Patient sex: F
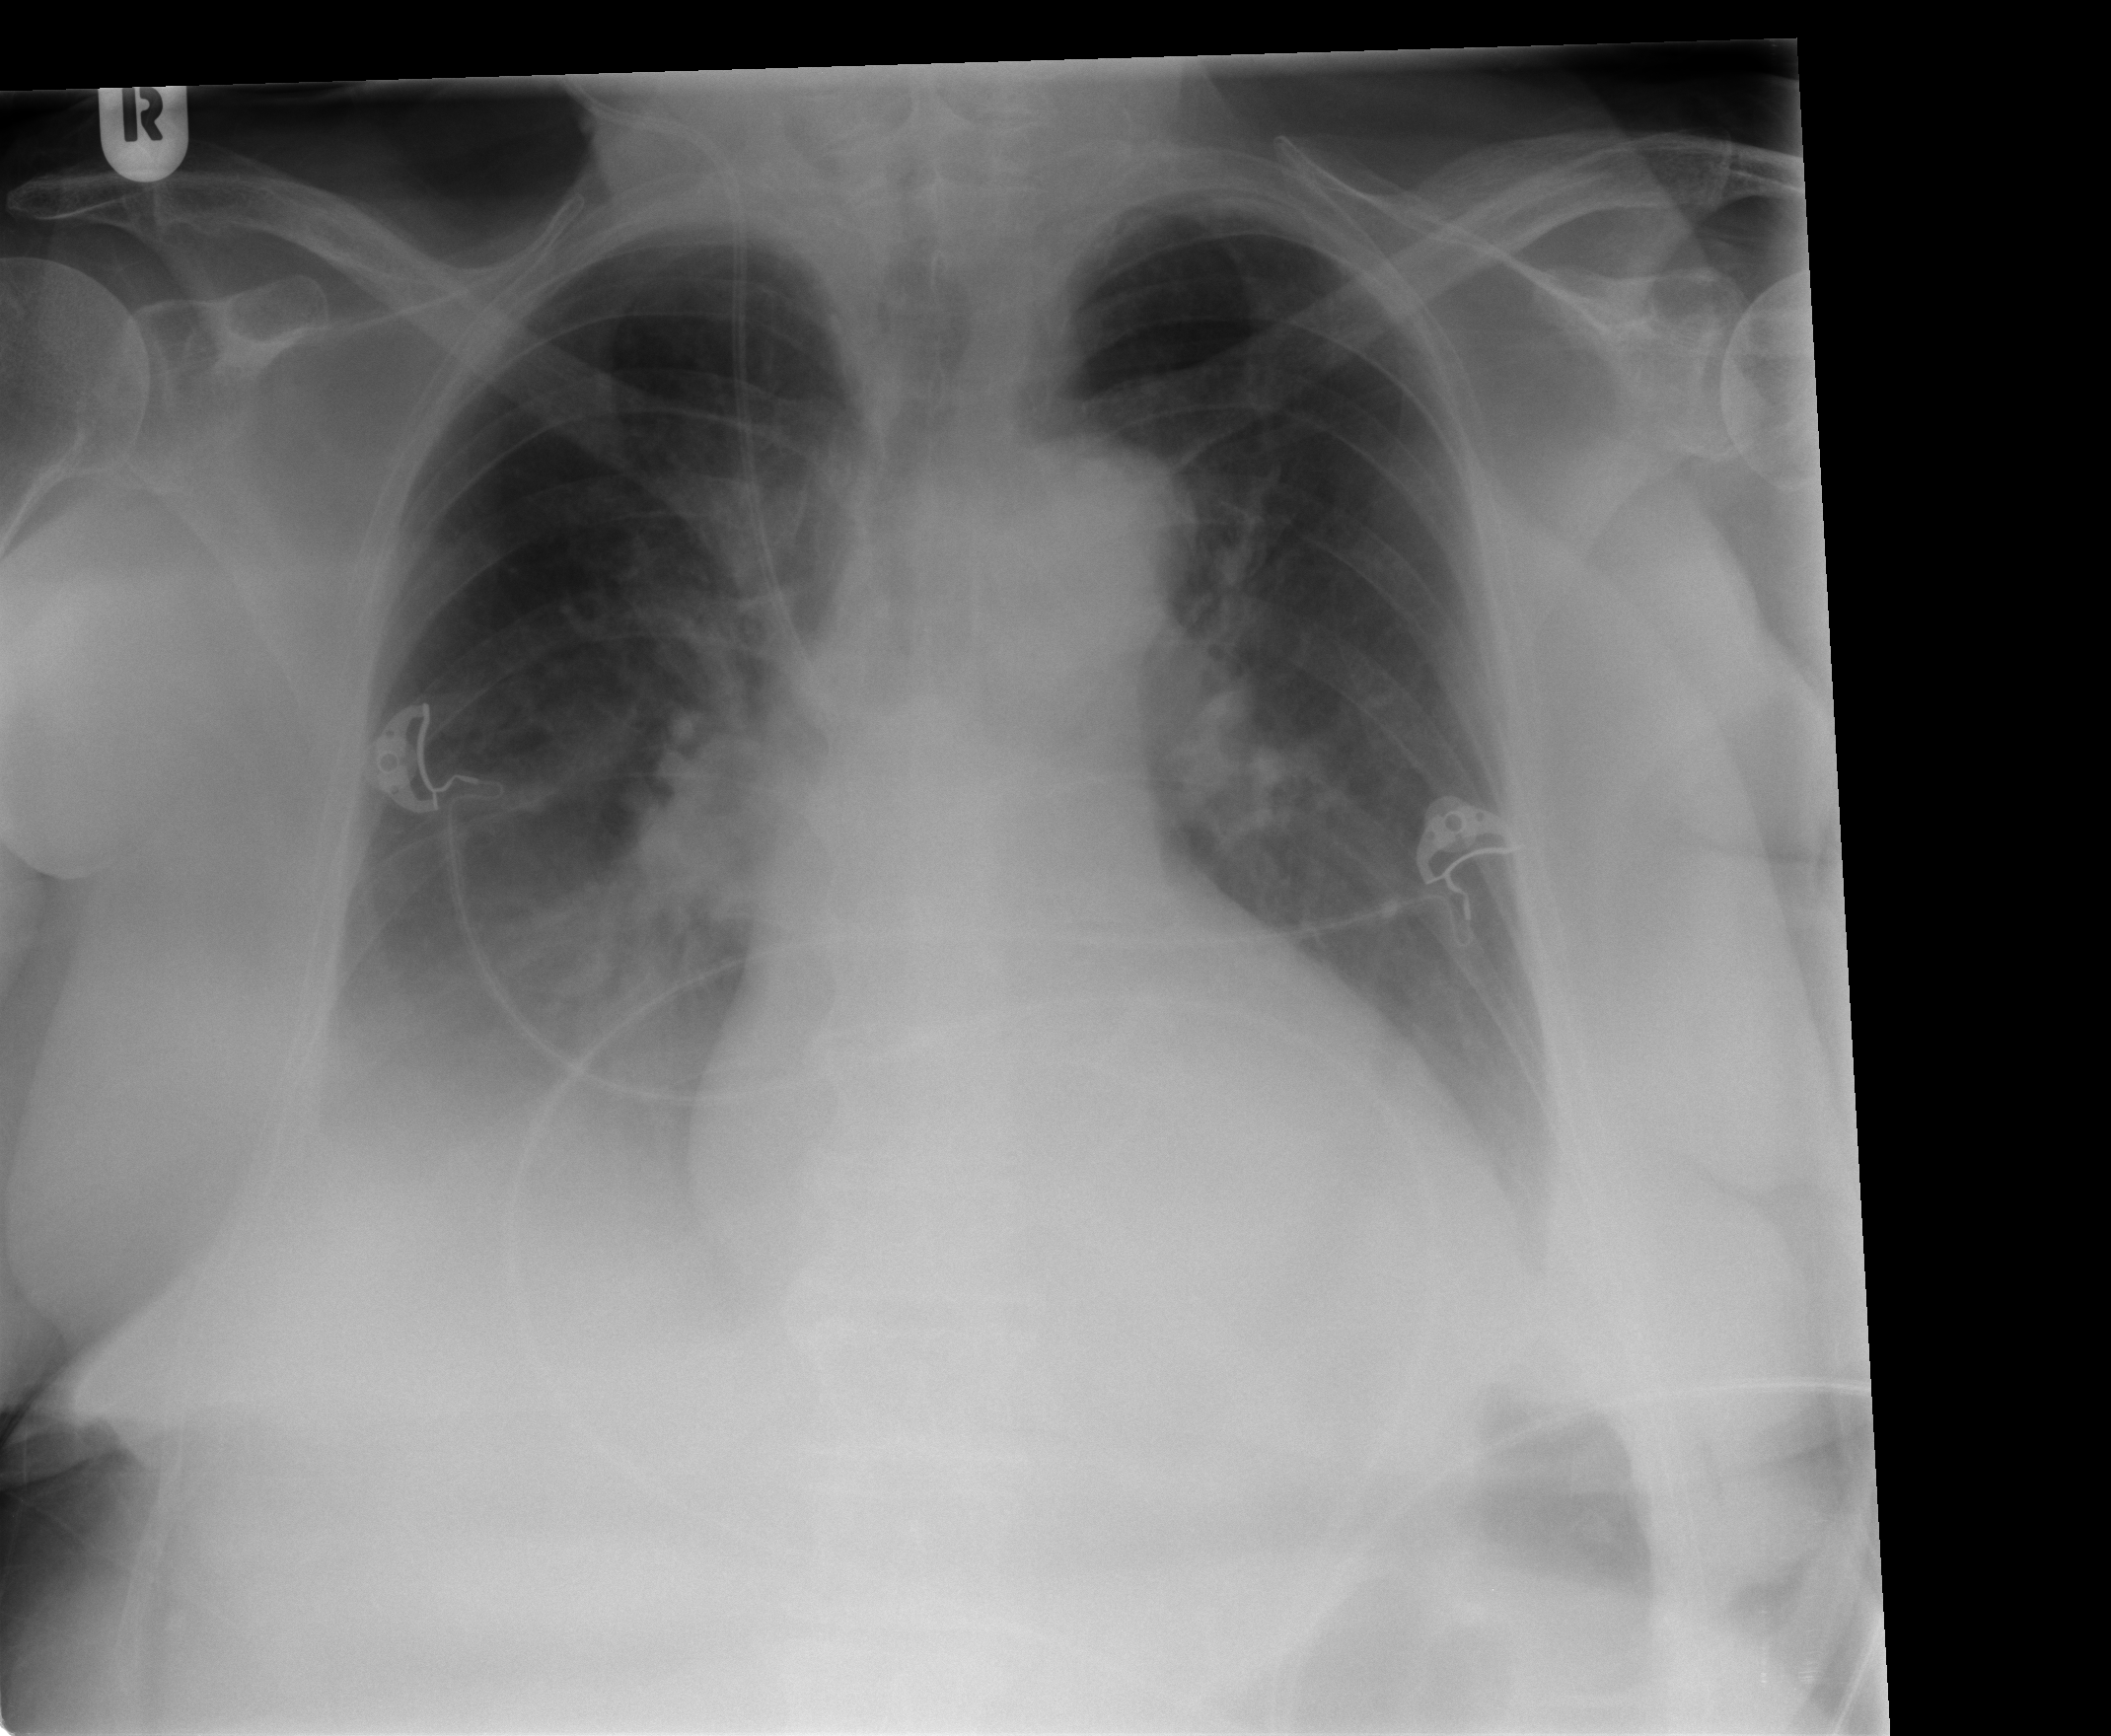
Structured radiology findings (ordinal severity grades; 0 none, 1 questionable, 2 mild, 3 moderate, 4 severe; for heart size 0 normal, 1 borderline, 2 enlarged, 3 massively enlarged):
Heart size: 0
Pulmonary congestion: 2
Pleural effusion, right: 3
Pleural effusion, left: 2
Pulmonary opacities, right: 0
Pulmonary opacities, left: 0
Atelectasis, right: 2
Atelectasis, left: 1